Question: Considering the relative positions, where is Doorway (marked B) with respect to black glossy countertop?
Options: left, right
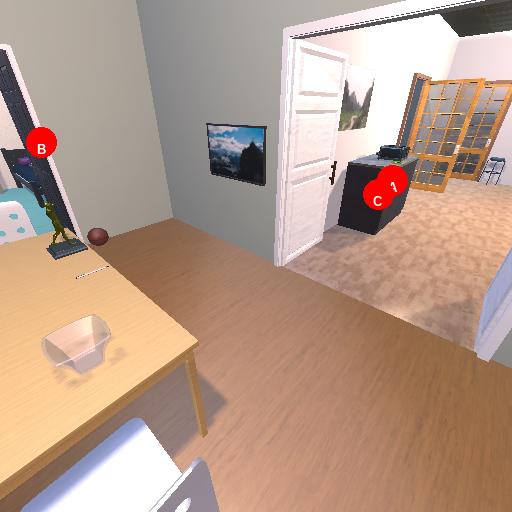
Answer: left